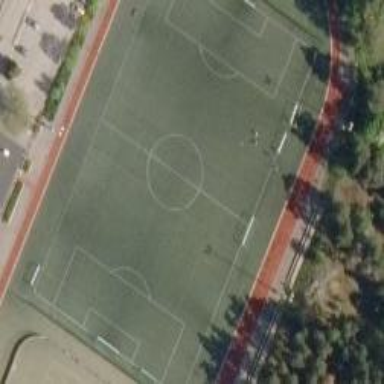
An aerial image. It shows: Athletics sports centre for leisure activities.